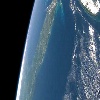
Label: water